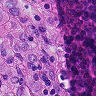
Metastatic tissue present: yes